【题型】选择题　【知识点】向量　【难度】easy
如图，在$\triangle ABC$中，$\overrightarrow{AD}=\overrightarrow{DB}$，$\overrightarrow{AE}=2\overrightarrow{EC}$，则$\overrightarrow{DE}=$（ ）

\noindent \begin{tabular}{llll}
A. $\boldsymbol{\frac{2}{3}\overrightarrow{AB}-\frac{1}{2}\overrightarrow{AC}}$ & B. $\boldsymbol{\frac{1}{3}\overrightarrow{AC}-\frac{1}{2}\overrightarrow{AB}}$ & C. $\boldsymbol{\frac{2}{3}\overrightarrow{AC}-\frac{1}{2}\overrightarrow{AB}}$ & D. $\boldsymbol{\frac{1}{2}\overrightarrow{AB}-\frac{2}{3}\overrightarrow{AC}}$
\end{tabular}
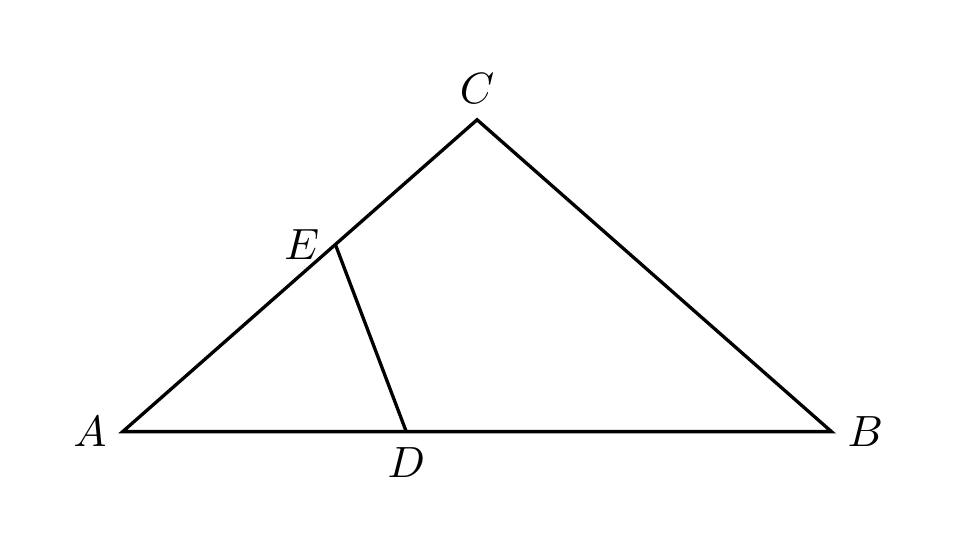
【解答】
\noindent \textbf{【答案】} \(C\)

\vspace{1em}
\noindent \textbf{【分析】} 结合向量的线性运算即可求解.

\vspace{1em}
\noindent \textbf{【解答】} 解: 在$\triangle ABC$中, $\overrightarrow{AD}=\overrightarrow{DB}$, $\overrightarrow{AE}=2\overrightarrow{EC}$,

则
\[
\overrightarrow{DE}=\overrightarrow{AE}-\overrightarrow{AD}=\frac{2}{3}\overrightarrow{AC}-\frac{1}{2}\overrightarrow{AB}.
\]

故选: \(C\).

\vspace{1em}
\noindent \textbf{【点评】} 本题主要考查了向量的线性运算, 属于基础题.